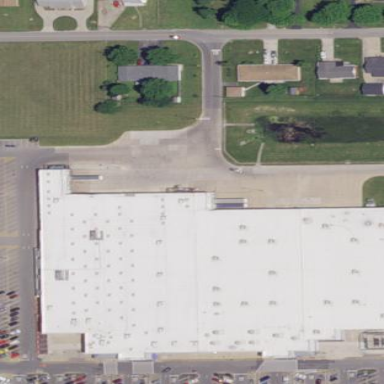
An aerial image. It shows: Retail building housing supermarket.